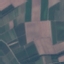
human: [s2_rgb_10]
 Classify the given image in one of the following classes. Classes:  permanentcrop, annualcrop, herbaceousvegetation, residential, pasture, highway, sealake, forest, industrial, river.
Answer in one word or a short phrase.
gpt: PermanentCrop